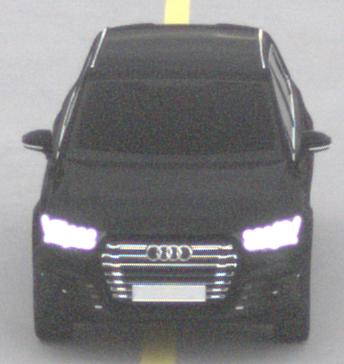
Make: Audi
Model: SQ7
Detailed model: -
Model produced from: 2016
Model produced until: 2018
Doors: 5
Color: black
Road condition: dry road
Daytime: midday
Contrast: low contrast